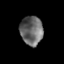
Tissue: prostate
Cell type: T cells
Senescence score: 0.2401
Nuclear area (px): 643
Mean DAPI intensity: 104.053